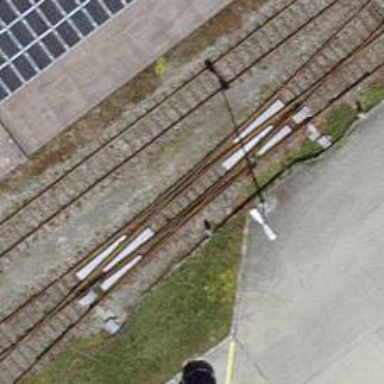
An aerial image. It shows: Railway switch.